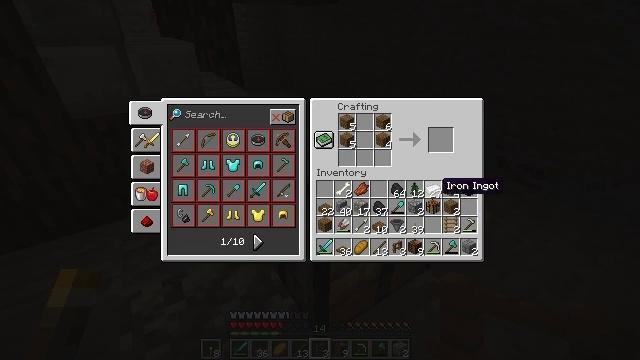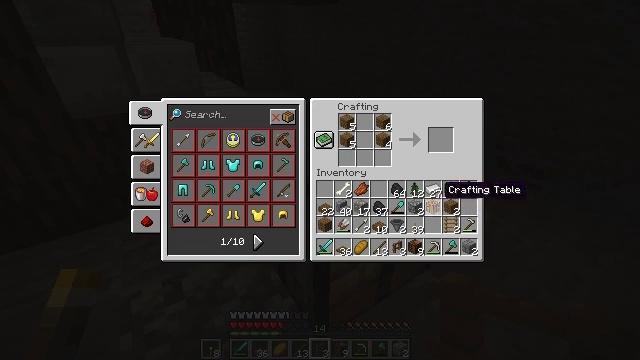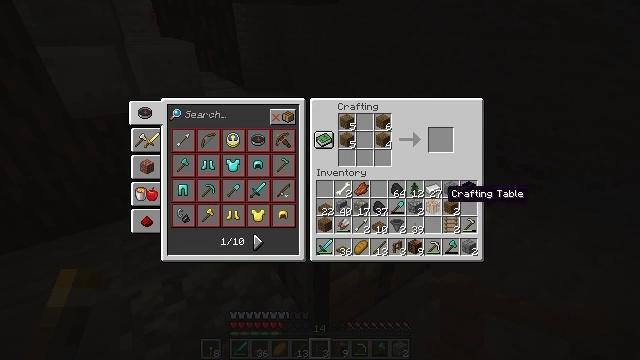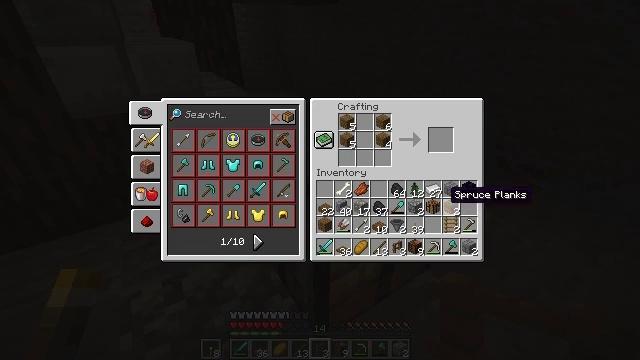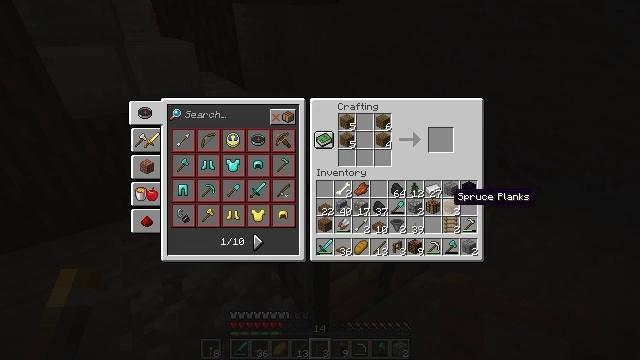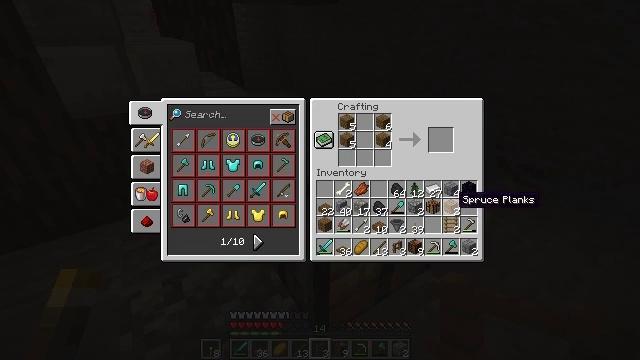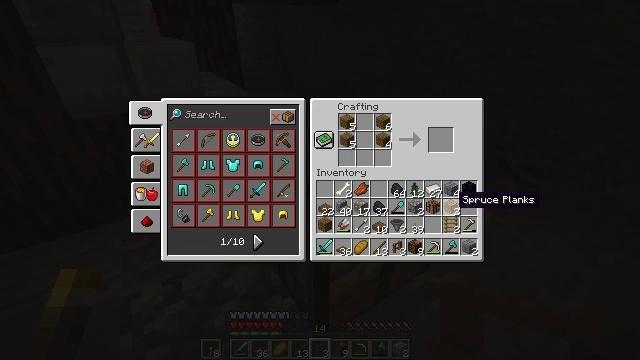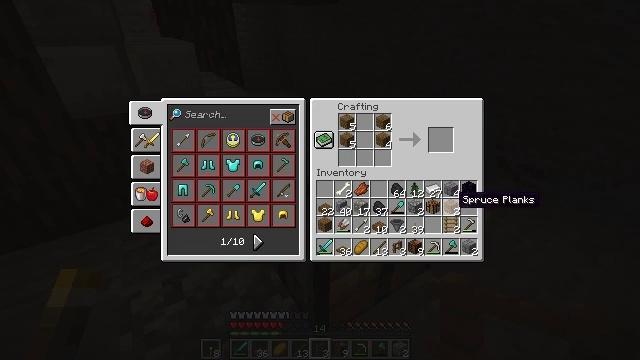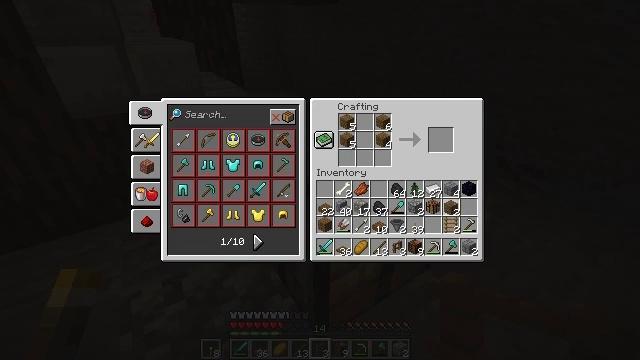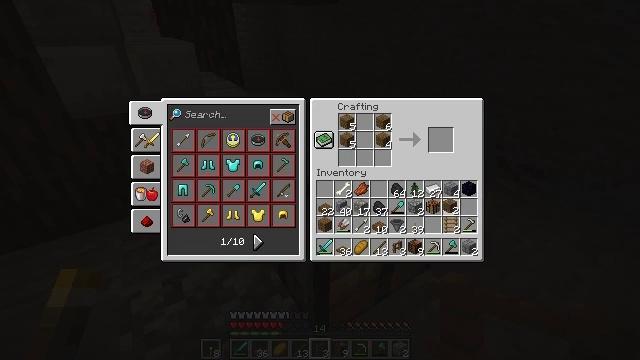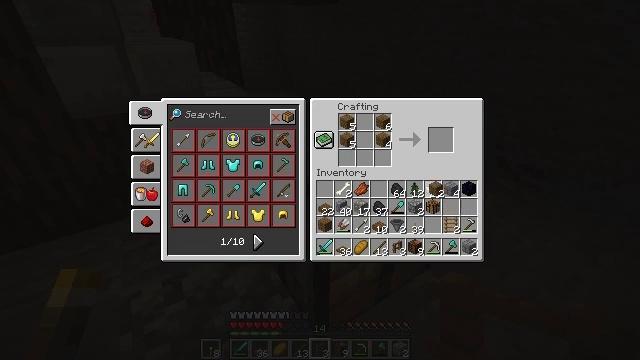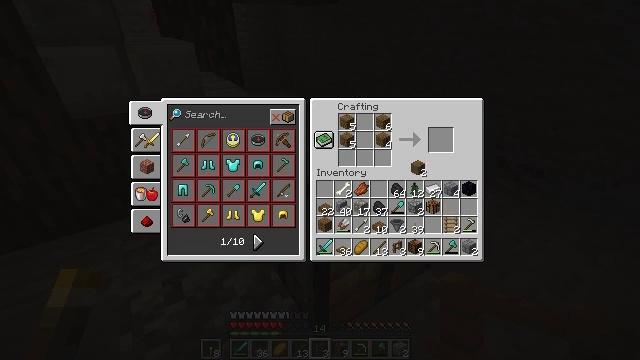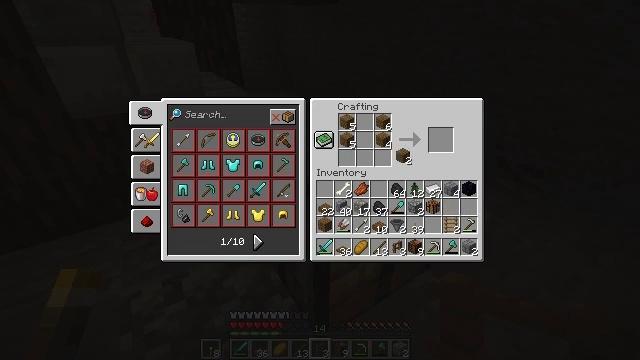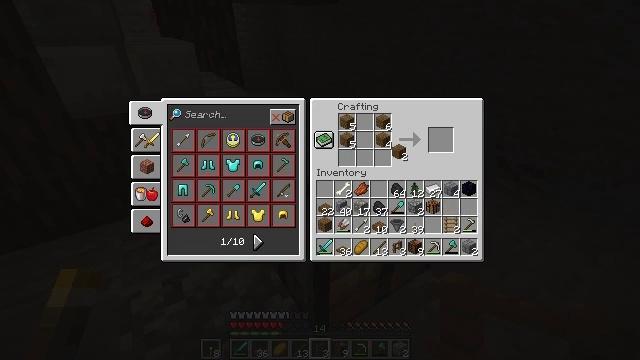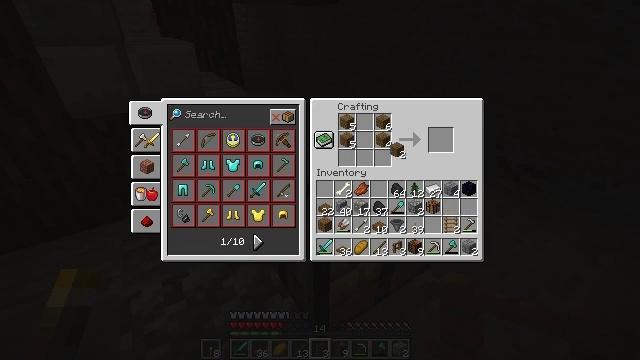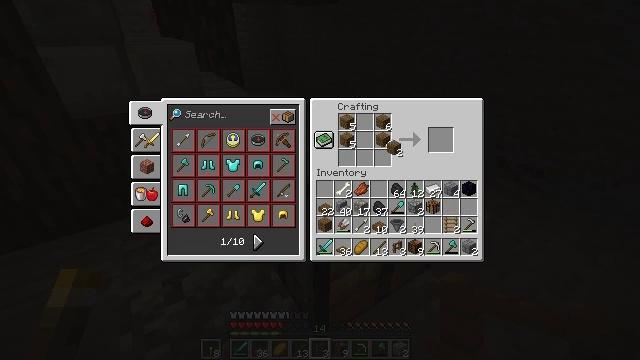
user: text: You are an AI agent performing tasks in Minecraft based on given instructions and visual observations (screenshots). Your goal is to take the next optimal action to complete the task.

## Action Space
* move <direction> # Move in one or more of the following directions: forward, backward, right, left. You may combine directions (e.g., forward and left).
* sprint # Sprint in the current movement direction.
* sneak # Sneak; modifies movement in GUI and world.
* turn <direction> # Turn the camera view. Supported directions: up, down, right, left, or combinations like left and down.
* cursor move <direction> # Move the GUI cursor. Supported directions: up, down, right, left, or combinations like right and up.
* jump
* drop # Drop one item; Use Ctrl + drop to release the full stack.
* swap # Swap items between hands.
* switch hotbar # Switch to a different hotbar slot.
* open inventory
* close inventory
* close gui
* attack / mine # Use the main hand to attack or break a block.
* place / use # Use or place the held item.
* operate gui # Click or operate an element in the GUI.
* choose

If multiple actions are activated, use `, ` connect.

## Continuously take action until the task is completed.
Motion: motion action
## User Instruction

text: Open the crafting table to craft a spruce fence.
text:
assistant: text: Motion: no_op
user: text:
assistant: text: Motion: no_op
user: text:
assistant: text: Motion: no_op
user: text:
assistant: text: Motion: no_op
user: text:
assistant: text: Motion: no_op
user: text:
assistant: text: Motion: no_op
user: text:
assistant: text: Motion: no_op
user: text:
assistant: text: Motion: operate gui
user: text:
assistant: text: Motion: operate gui
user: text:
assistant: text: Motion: cursor move left and up
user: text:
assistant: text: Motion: cursor move left and up
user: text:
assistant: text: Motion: cursor move left and up
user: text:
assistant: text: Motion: no_op
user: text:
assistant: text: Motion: no_op
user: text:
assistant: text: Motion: no_op
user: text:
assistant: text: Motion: no_op
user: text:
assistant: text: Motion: no_op
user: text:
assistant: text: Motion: no_op
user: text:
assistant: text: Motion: no_op
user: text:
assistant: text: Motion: operate gui
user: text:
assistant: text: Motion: operate gui
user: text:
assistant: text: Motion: operate gui
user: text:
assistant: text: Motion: no_op
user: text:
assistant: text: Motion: no_op
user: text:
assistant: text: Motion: cursor move down
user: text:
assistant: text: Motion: cursor move down
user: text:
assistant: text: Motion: cursor move down
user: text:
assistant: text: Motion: cursor move down
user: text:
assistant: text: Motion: no_op
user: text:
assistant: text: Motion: no_op